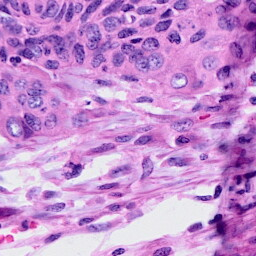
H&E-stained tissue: Cervix